Interaction volume radius: 5 \u00c5
Interaction volume height: 10 \u00c5
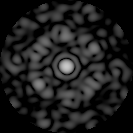
Disorder parameter: 0.6545